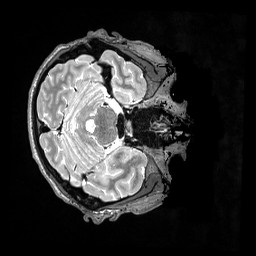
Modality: T2w
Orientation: axial
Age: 30
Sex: male
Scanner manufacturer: siemens
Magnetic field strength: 3 T
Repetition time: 3.2 s
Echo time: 0.562 s